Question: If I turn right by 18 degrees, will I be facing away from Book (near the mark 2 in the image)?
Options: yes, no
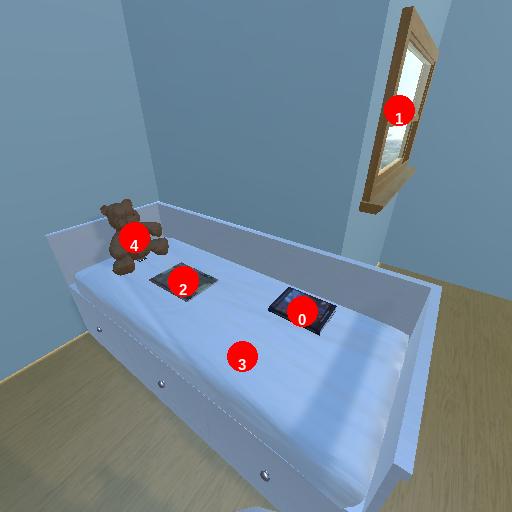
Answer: yes